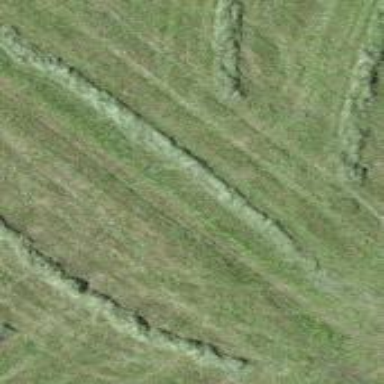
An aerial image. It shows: Track with very rough surface.